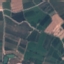
Label: PermanentCrop